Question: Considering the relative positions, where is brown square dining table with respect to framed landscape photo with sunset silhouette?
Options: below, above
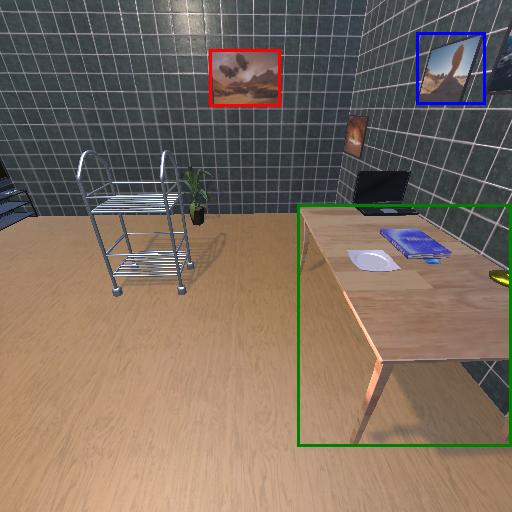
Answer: below